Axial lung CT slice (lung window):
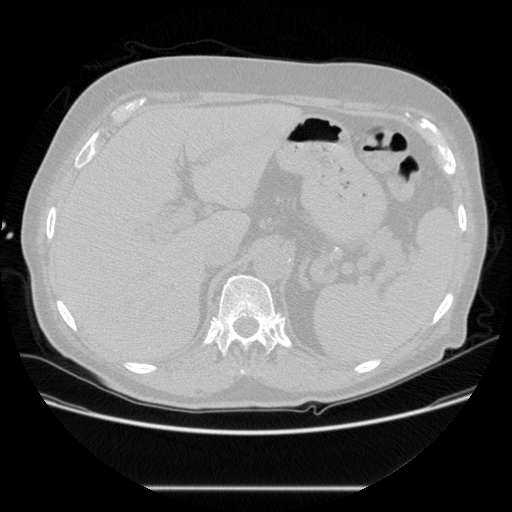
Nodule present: no